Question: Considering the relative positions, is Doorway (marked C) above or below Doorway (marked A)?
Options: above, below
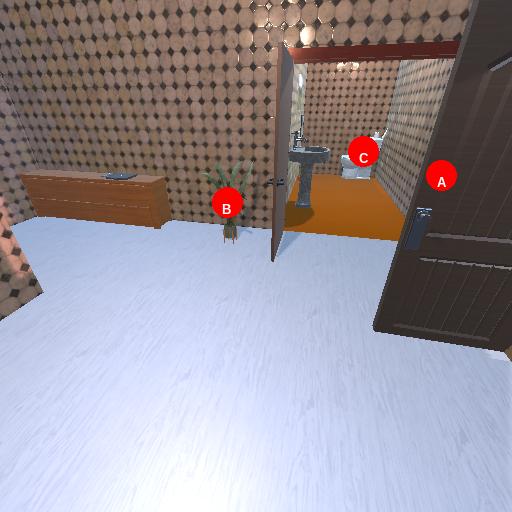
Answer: above